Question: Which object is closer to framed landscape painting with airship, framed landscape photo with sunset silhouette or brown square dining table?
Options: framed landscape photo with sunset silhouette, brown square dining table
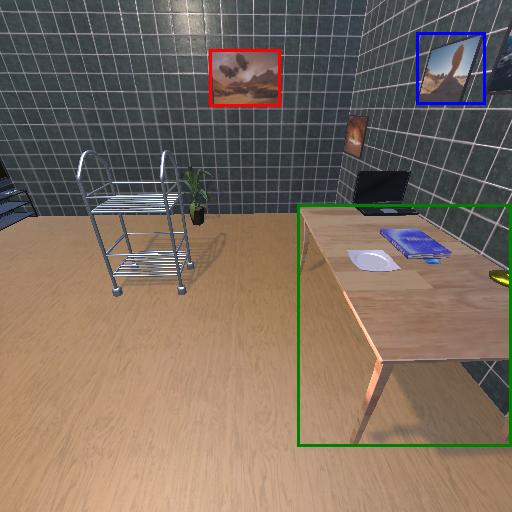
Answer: framed landscape photo with sunset silhouette